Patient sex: F
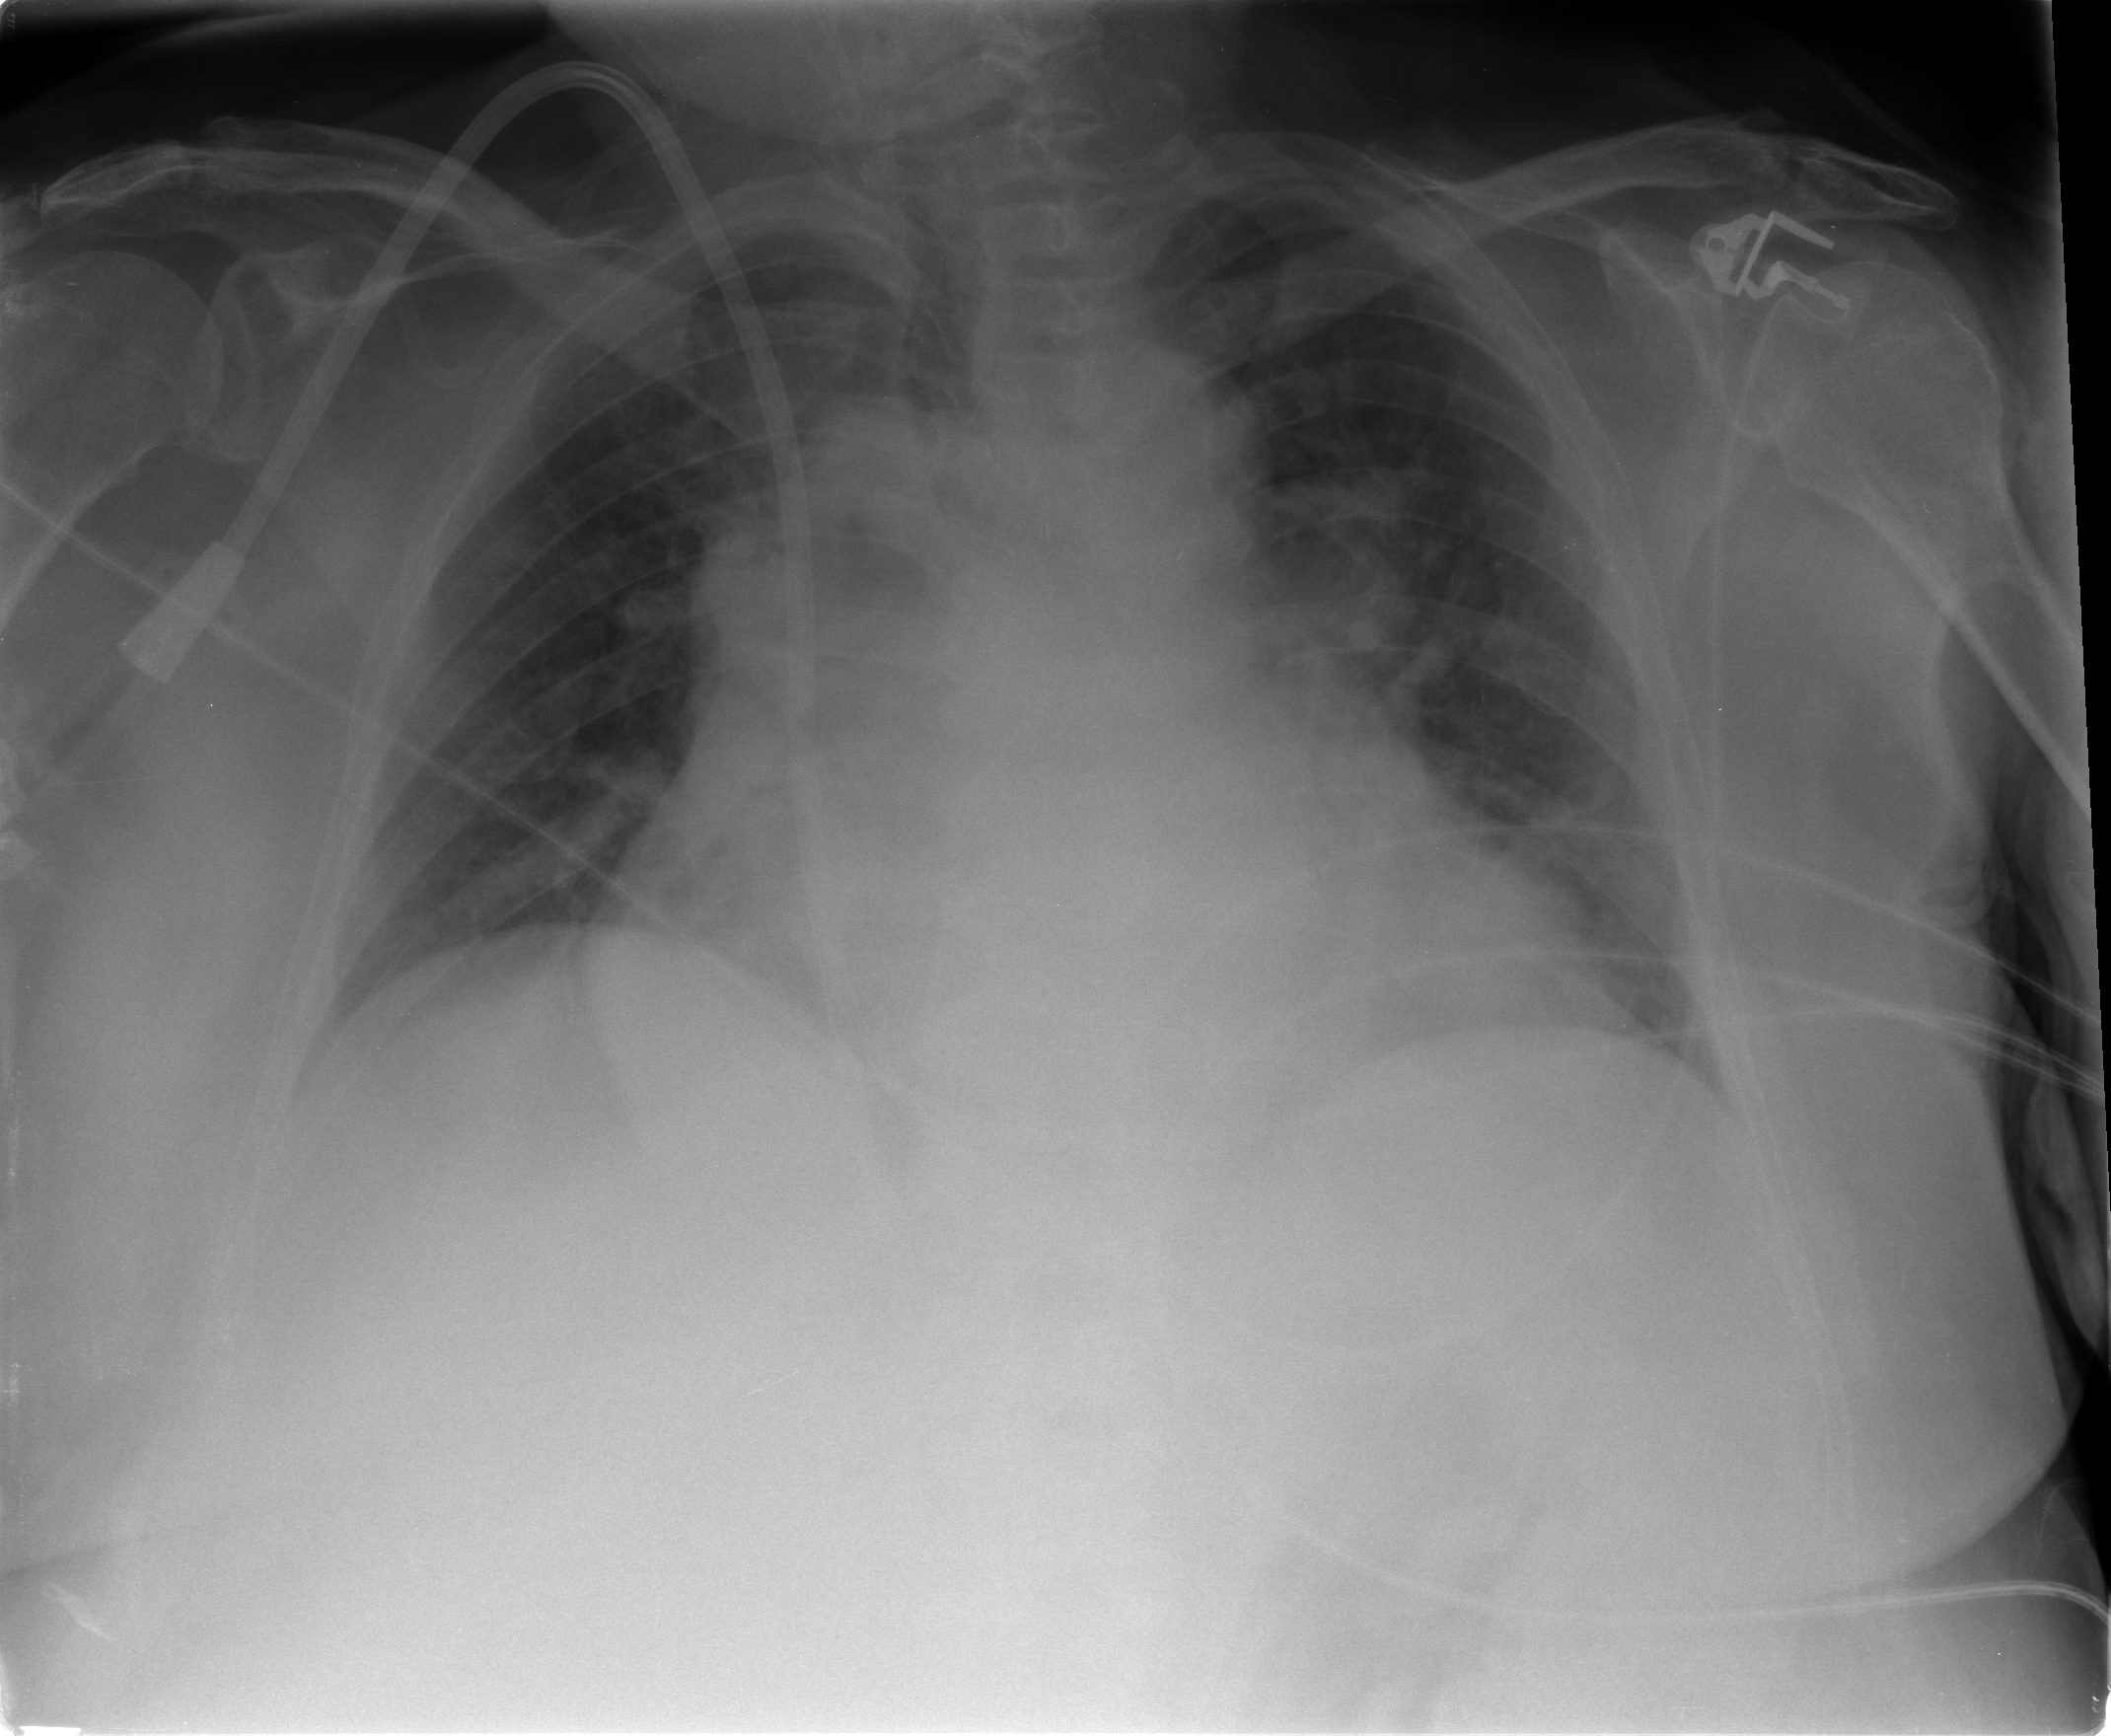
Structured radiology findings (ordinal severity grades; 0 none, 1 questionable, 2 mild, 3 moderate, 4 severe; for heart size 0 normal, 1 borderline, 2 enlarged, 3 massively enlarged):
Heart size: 2
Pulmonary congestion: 3
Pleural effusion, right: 0
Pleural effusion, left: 0
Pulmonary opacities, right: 0
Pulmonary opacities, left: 0
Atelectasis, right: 2
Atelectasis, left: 2